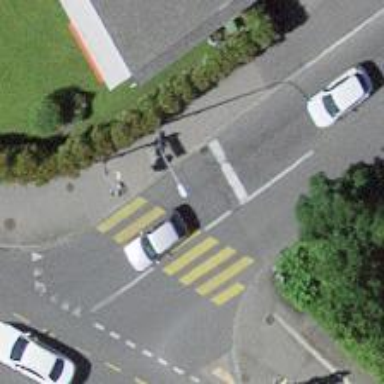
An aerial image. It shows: Road crossing with traffic signals.